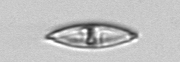
Label: pennate